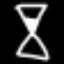
Label: hourglass